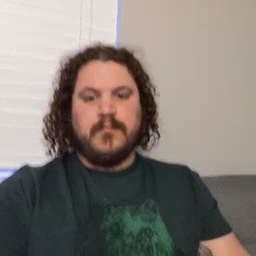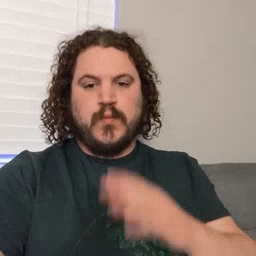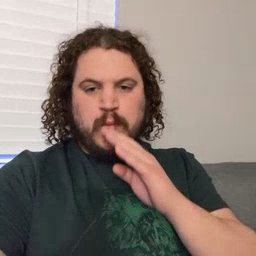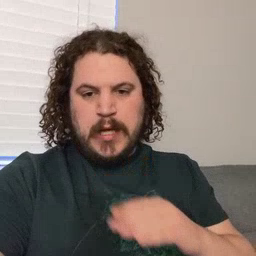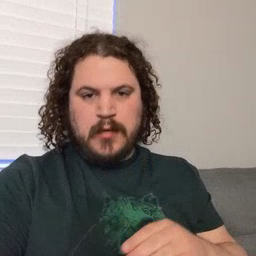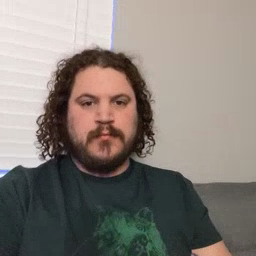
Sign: quiet